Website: bh-photo
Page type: customer-info-address
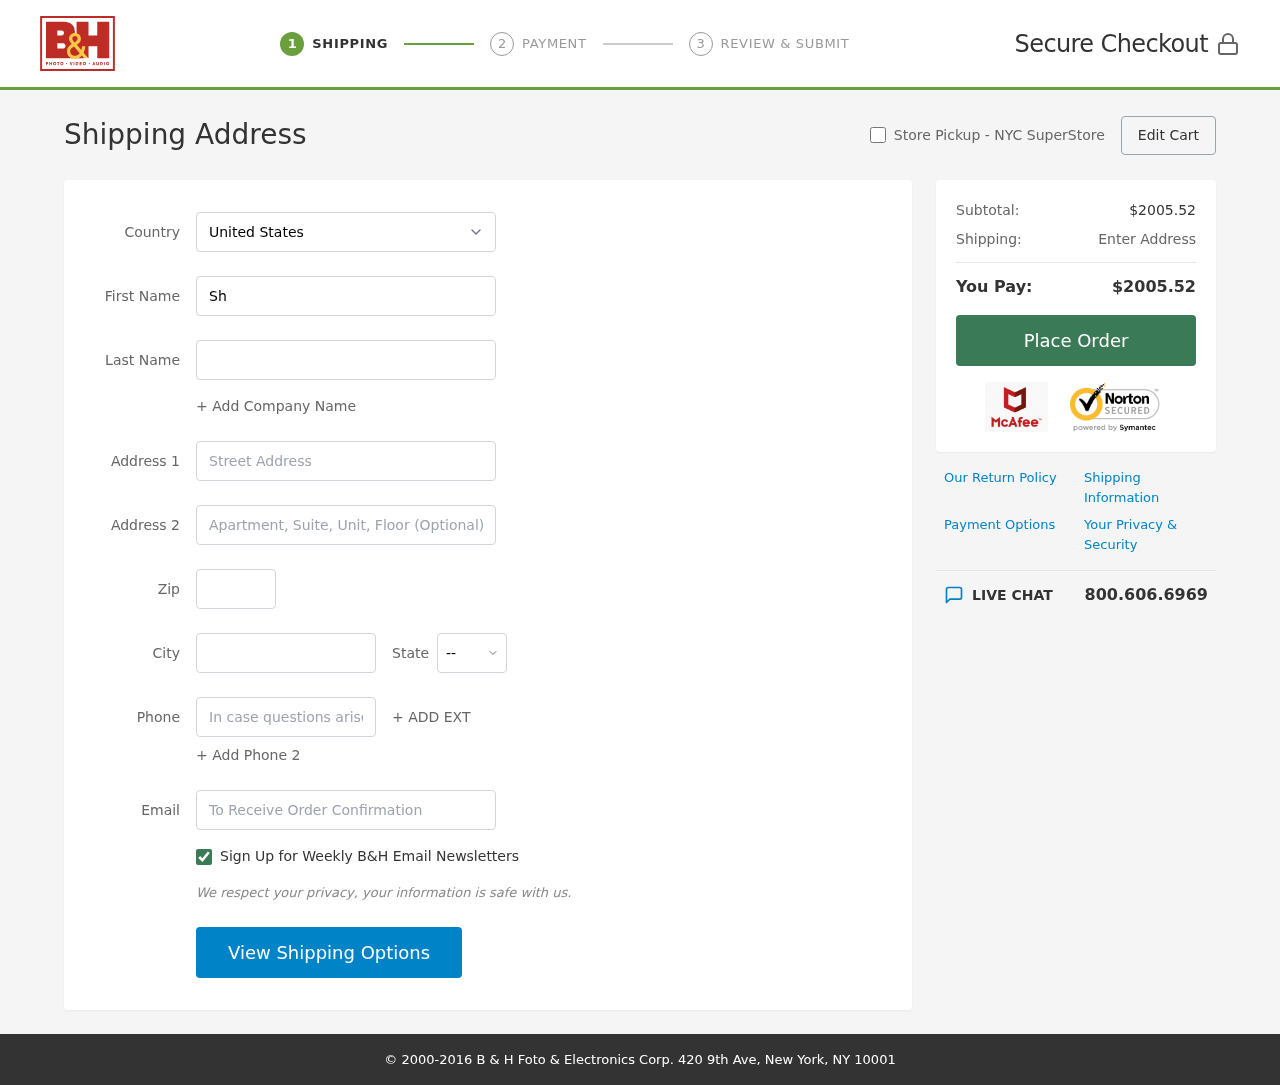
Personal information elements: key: PII_CITY
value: Peterton
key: PII_COUNTRY
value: United States
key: PII_EMAIL
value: shelby.avery@hotmail.com
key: PII_FIRSTNAME
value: Shelby
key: PII_LASTNAME
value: Avery
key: PII_PHONE
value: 3745620258
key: PII_POSTCODE
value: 59355
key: PII_STATE_ABBR
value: VT
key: PII_STREET
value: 205 Dana Groves Apt. 777
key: PII_STREET2
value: Apt. 736
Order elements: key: ORDER_SUBTOTAL
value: $2005.52
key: ORDER_TOTAL
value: $2005.52